Question: I want to create a table in Tcl/Tk gui. The minimum size of every boxes of the table will be (x=10, y=2) and if any words(inserted in any box) exceeds the box's size, then it will be adjusted towards Y-axis.
Please help me.
I have tried with this code :
'''
proc table {w content args} {
frame $w -bg black
set r 0
foreach row $content {
set fields {}
set c 0
foreach col $row {
lappend fields [label $w.$r/$c -text $col]
incr c
}
eval grid $fields -sticky news -padx 1 -pady 1
incr r
}
set w
}
#--- Test:
table .t {
{Row Head1 Head2}
{1 abc 123123}
{2 bcd <PHONE>}
{3 cde 12345678901234567890}
}
pack .t
'''
The target table will be like this :

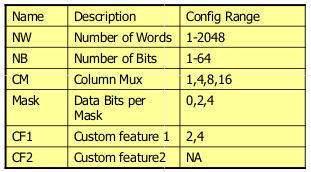
Answer: I suggest the following. It doesn't cater for the case when a word in a sentence is longer than the maximum column size, but it works otherwise. It will word wrap if the text is a sentence (has a space in it), or character wrap otherwise.
Note that character wrap will still take effect if there is a word with length exceeding the maximum size of a column.
'''
package require Tk
proc wrap {text len} {
if {[string len $text] <= $len} {
# No need for wrapping
} else {
if {[string first " " $text] > -1} {
# Word wrap
set flag "\M"
} else {
# Character wrap
set flag ""
}
set re "^.{1,$len}$flag"
set result [list]
while {1} {
regexp $re [string trim $text] res
regsub $re [string trim $text] "" text
lappend result $res
if {$text eq ""} {break}
}
set text [join $result
]
}
return $text
}
proc table {w content args} {
frame $w -bg black
set r 0
foreach row $content {
set fields {}
set c 0
foreach col $row {
set text [wrap $col 10]
lappend fields [label $w.$r/$c -text $text]
incr c
}
eval grid $fields -sticky news -padx 1 -pady 1
incr r
}
set w
}
table .t {
{Row Head1 Head2}
{1 abc 123123}
{2 bcd <PHONE>}
{3 cde 12345678901234567890}
{4 fgh 123456789098765432101234567890}
{5 ijk "Data Bits per Mask"}
}
pack .t
'''
Output:
<URL>